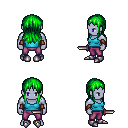
a pixel art fantasy rpg character, male body template, dark elf, purple skin, teal pirate shirt, magenta pants, green unkempt hairstyle, leather bracers, metal boots, dagger, four views (front, back, left, right), 2x2 character sprite sheet, small pixel art, hard edges, no anti-aliasing